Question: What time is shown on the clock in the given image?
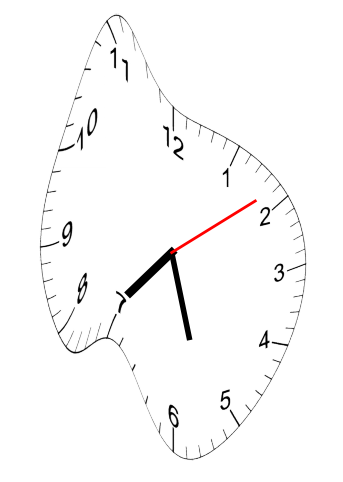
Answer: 07:27:09